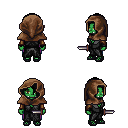
a pixel art fantasy rpg character, female body template, orc, green skin, gray robe, magenta pants, black bangs hairstyle, cloth hood, cloth bracers, ghillies, dagger, four views (front, back, left, right), 2x2 character sprite sheet, small pixel art, hard edges, no anti-aliasing